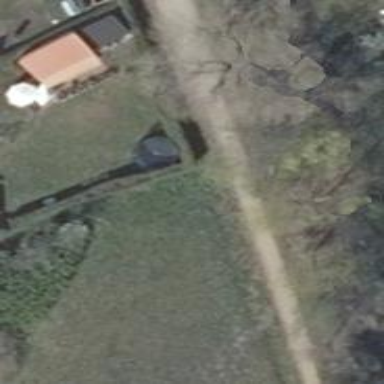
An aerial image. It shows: Compacted path.